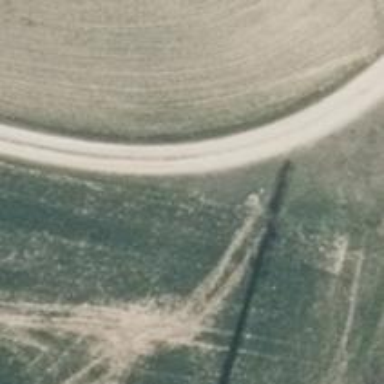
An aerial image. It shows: Track with grade 2 tracktype.